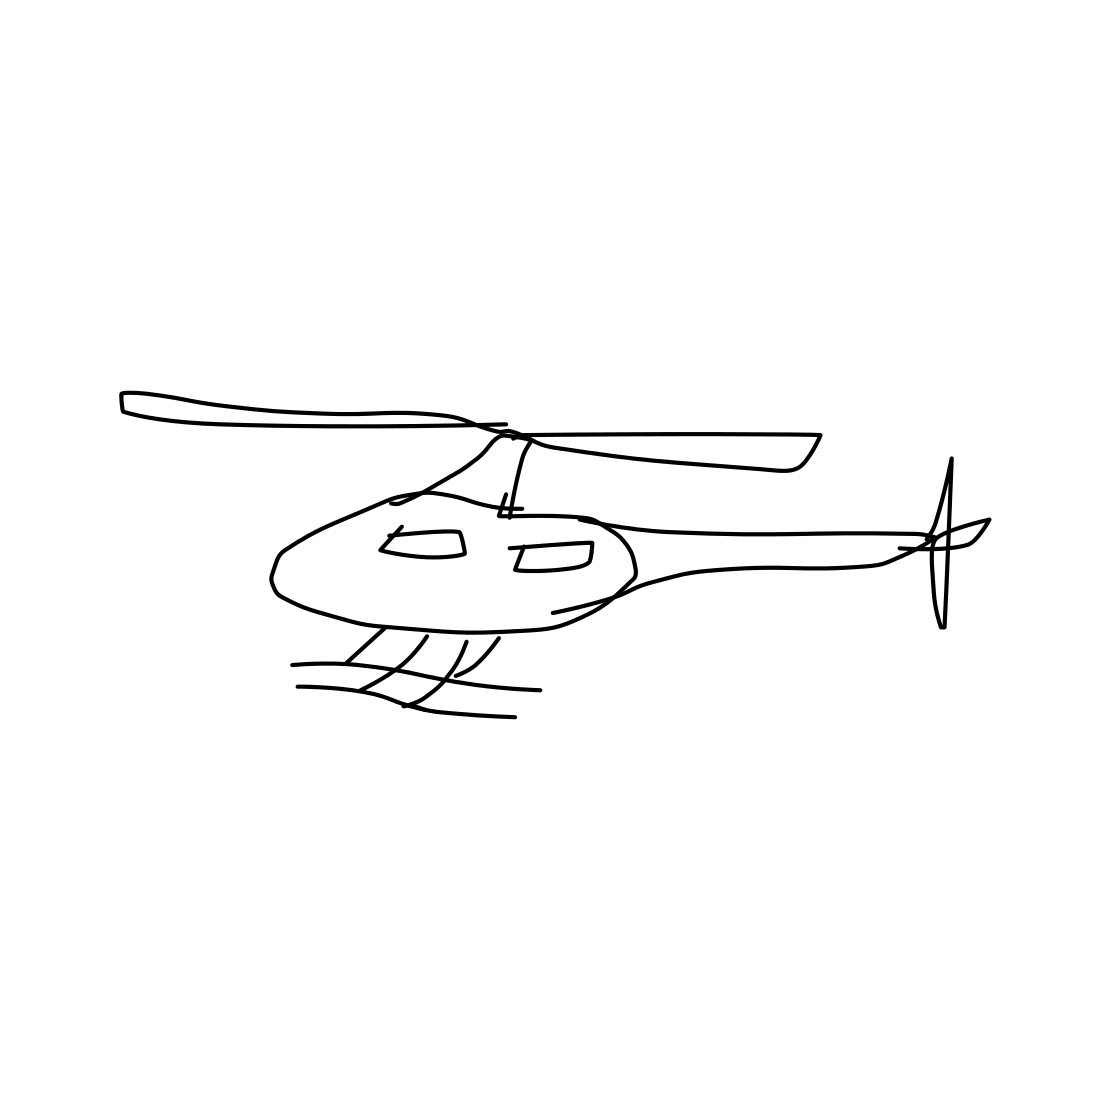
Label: helicopter